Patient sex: M
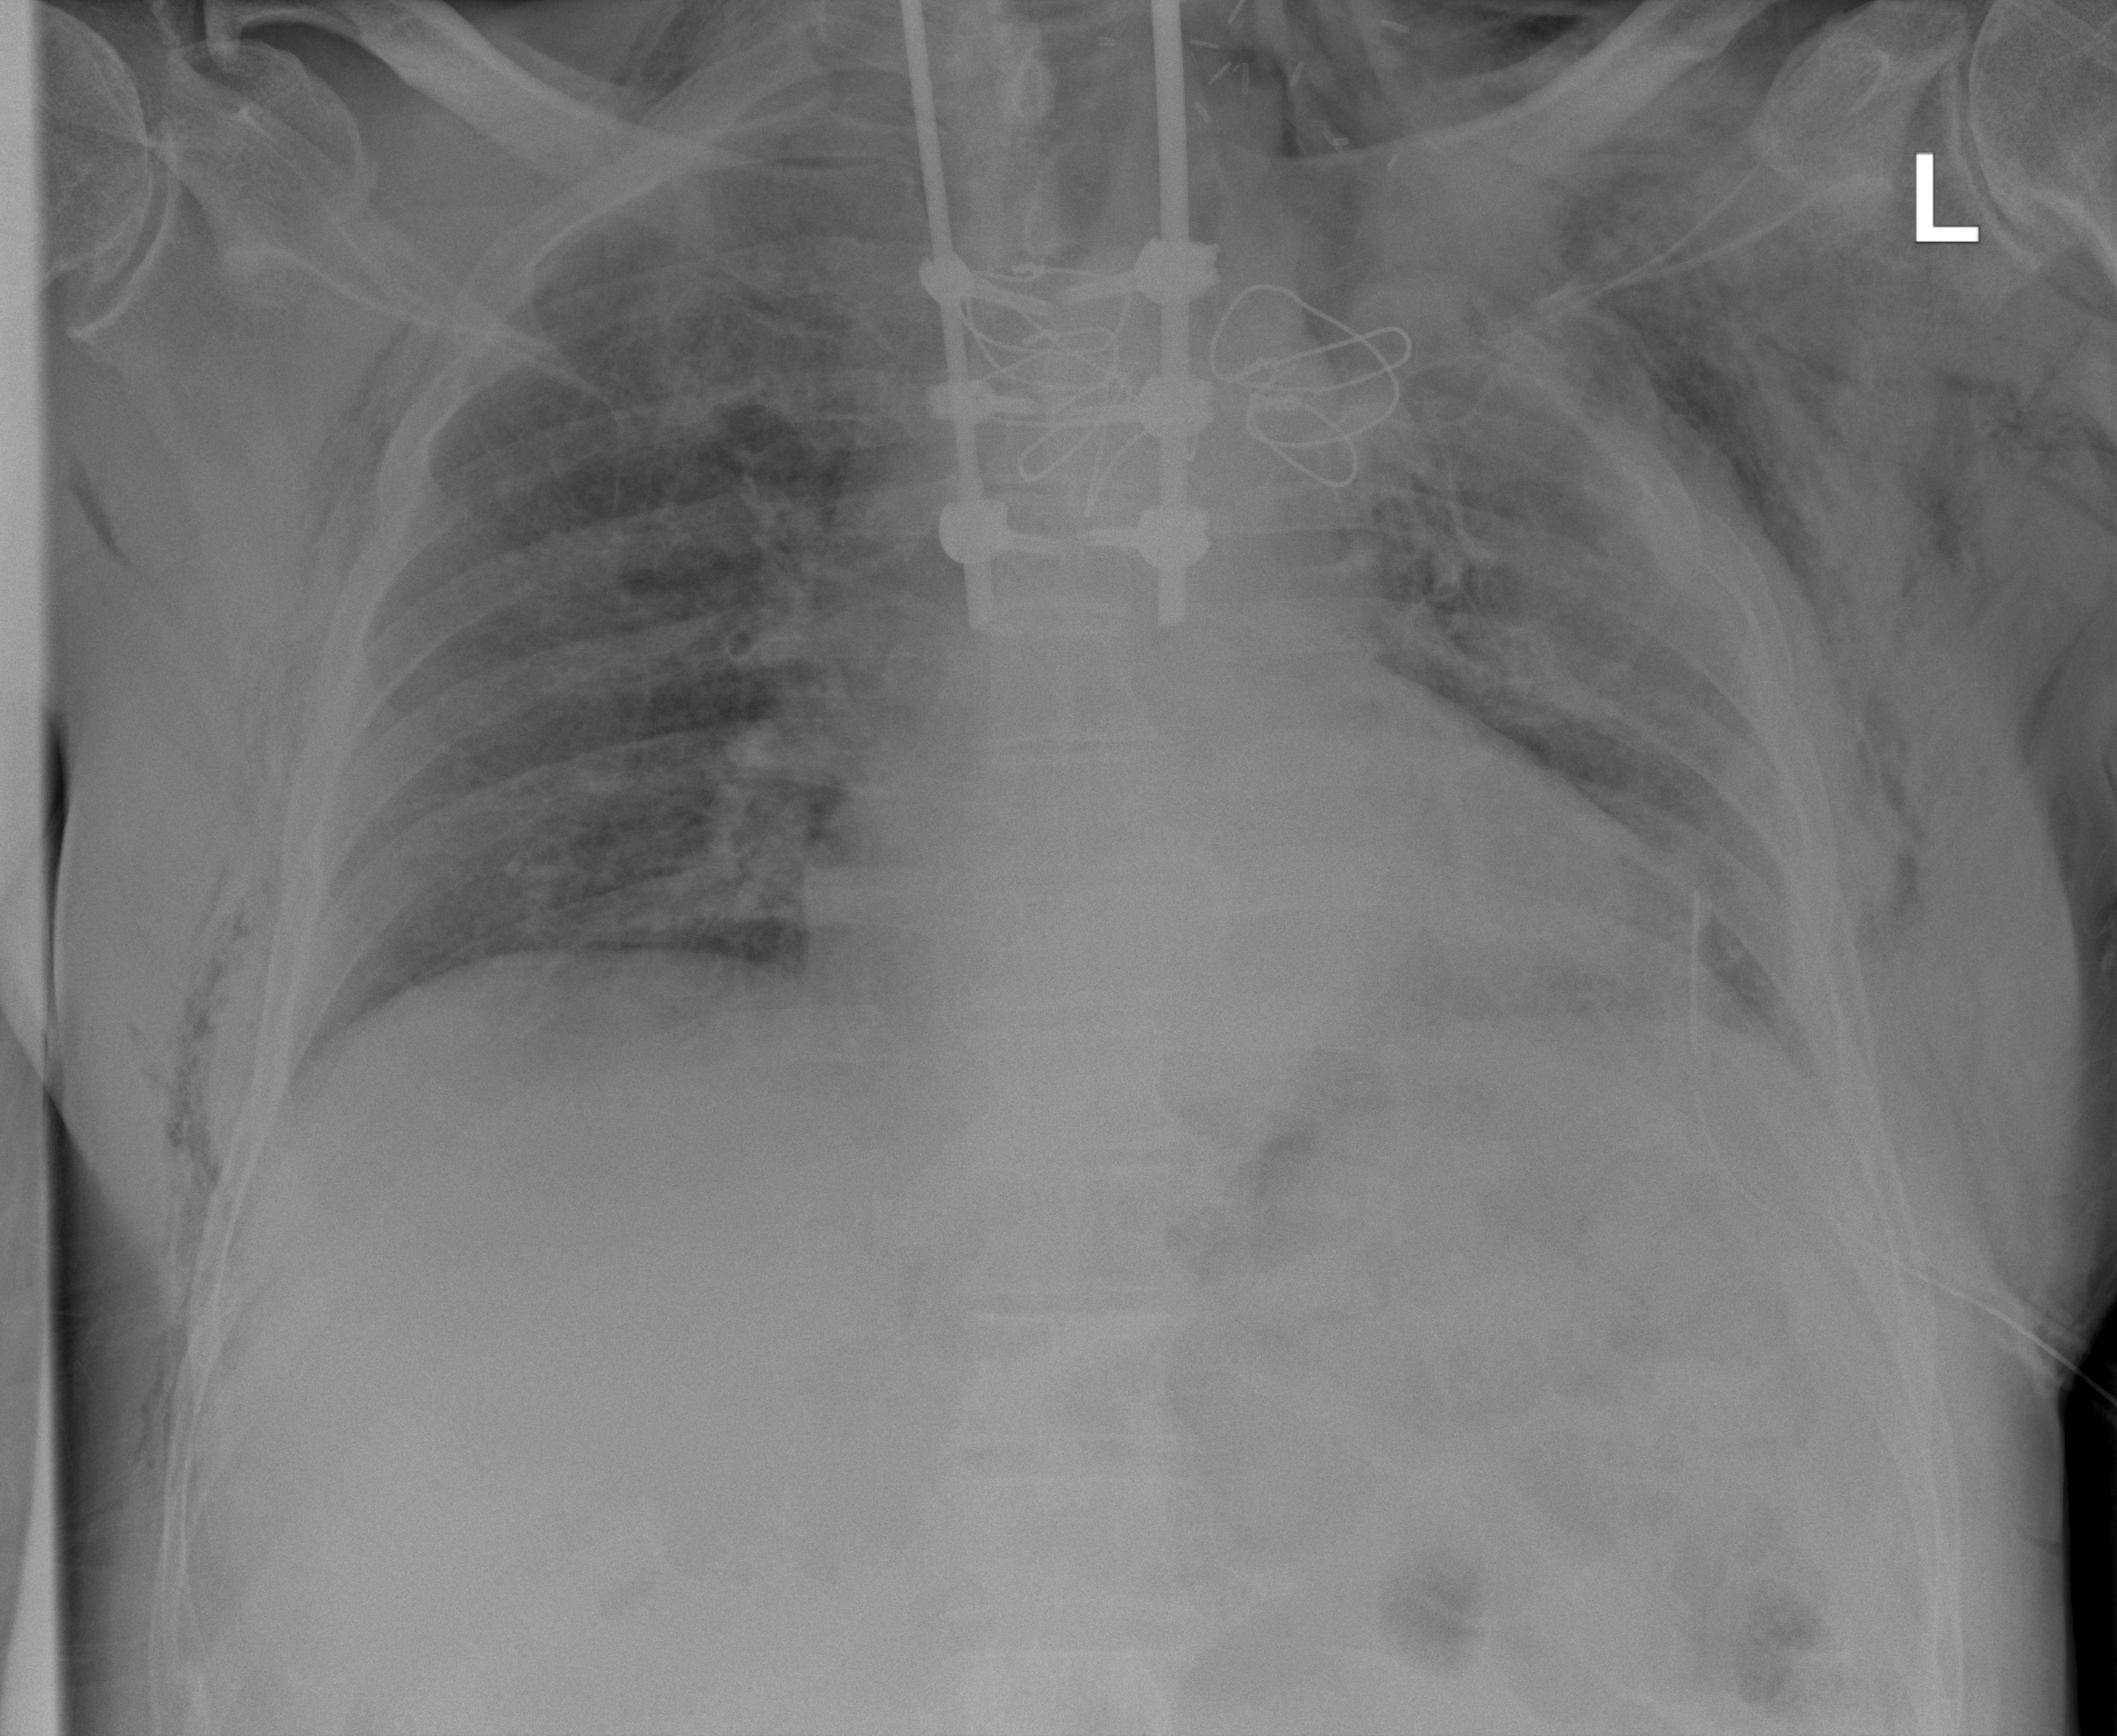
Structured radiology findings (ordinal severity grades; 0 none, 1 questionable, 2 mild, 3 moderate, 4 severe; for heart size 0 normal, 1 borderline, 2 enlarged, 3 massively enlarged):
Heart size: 2
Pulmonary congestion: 2
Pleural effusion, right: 0
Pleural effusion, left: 0
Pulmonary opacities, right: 2
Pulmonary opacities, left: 2
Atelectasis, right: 2
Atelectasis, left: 2